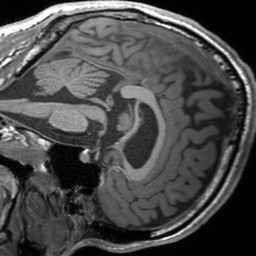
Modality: T1w
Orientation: sagittal
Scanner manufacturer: siemens
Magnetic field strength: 3 T
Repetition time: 1.54 s
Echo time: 0.00234 s